Brain MRI, t2w sequence, axial 2D slice.
Patient: age 32, sex F, weight 95 kg, height 1.95 m
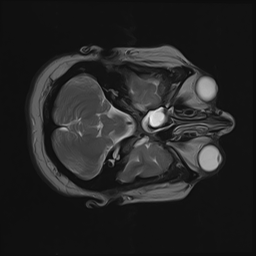